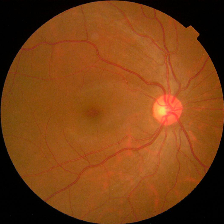
Diabetic retinopathy grade: No DR